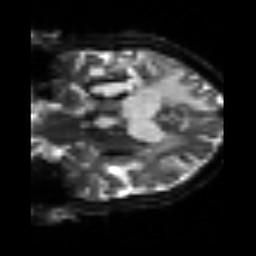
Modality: sbref
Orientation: coronal
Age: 58
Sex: male
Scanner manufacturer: siemens
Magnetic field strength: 3 T
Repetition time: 3.2 s
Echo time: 0.081 s